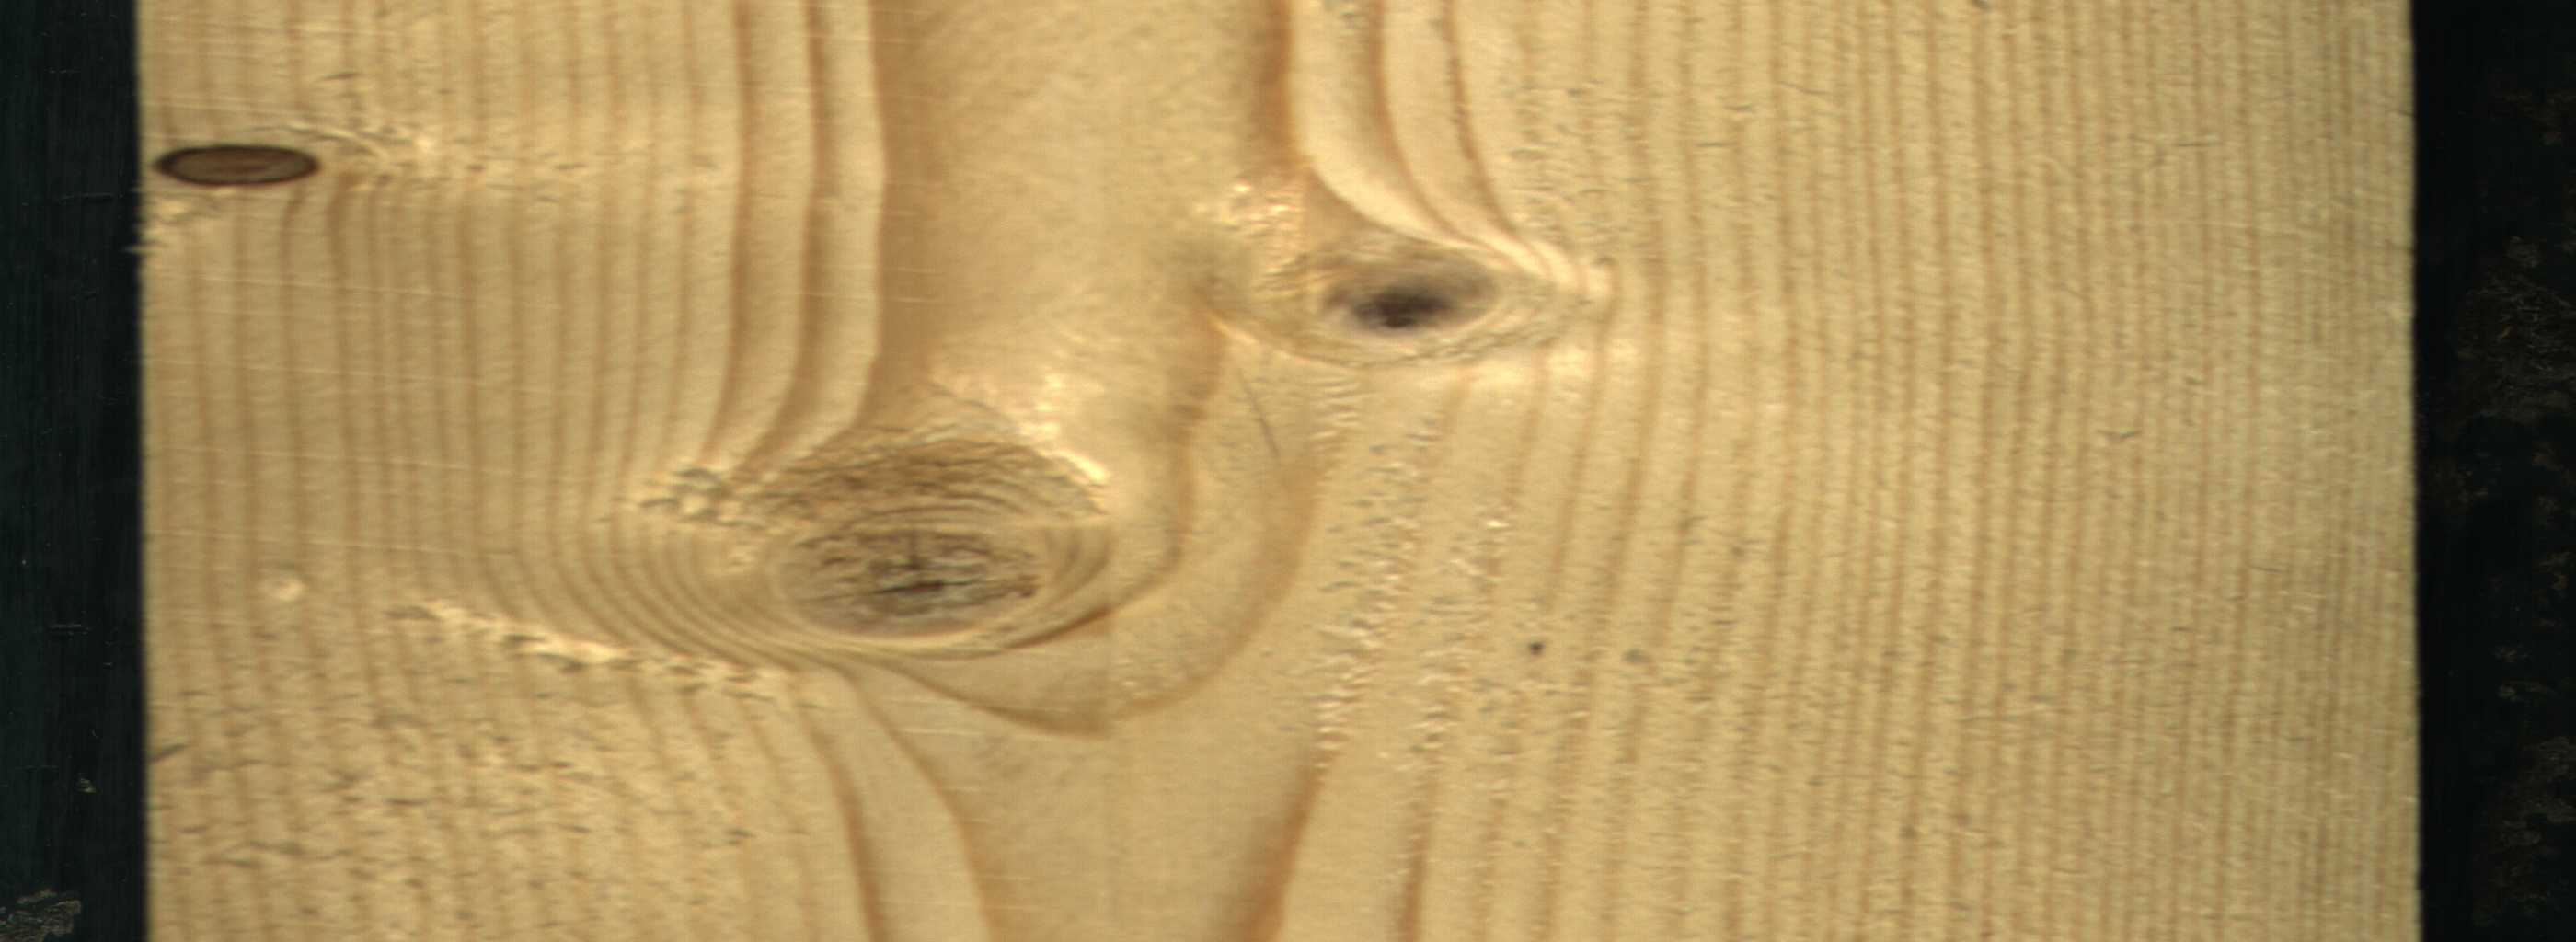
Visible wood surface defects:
knot_with_crack
Dead_Knot
Live_Knot